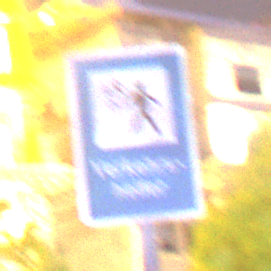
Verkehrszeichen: Verkehrshelfer
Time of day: Night
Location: Outdoor (Urban)
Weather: PartlyCloudy
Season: NotSpecified
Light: Natural